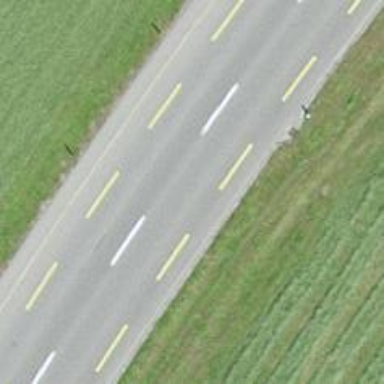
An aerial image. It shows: Secondary road with asphalt surface and designated cycle lane.